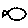
Label: fish